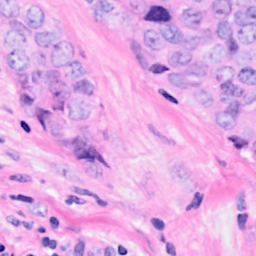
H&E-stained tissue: Breast